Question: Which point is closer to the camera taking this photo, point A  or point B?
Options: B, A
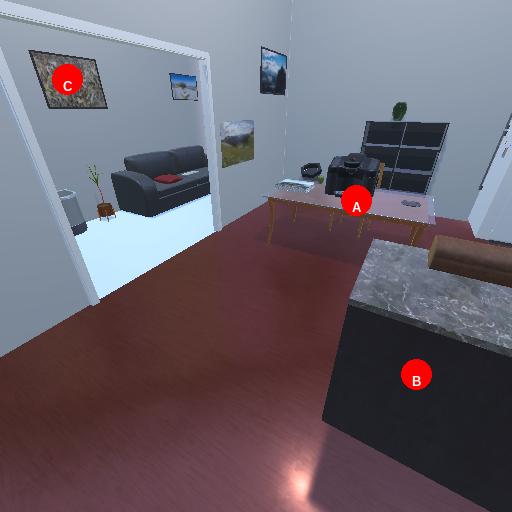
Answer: B